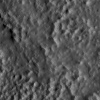
Atmospheric dust classification: not_dusty